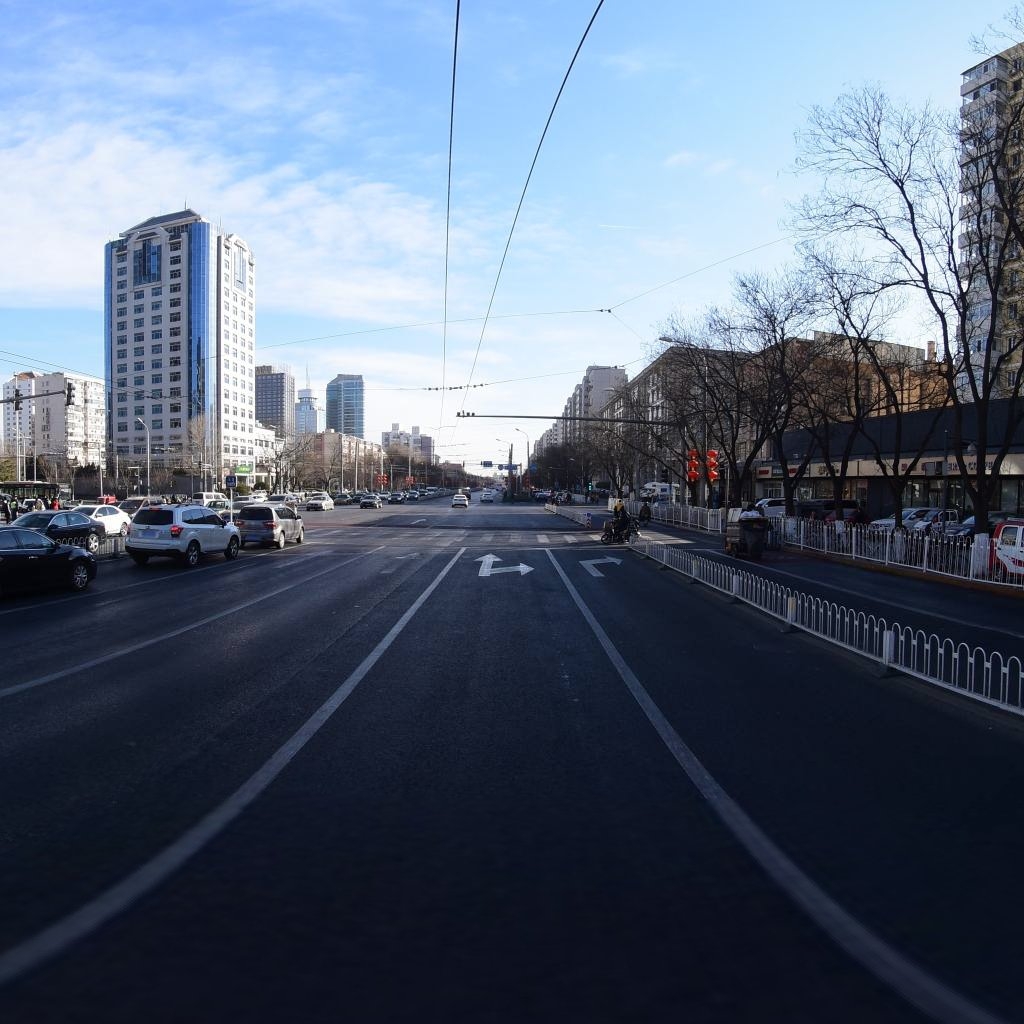
Region: Dongcheng
Road damage annotations: longitudinal crack